Field crop: maize
Growth stage: 2
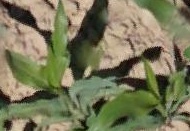
Species: maize